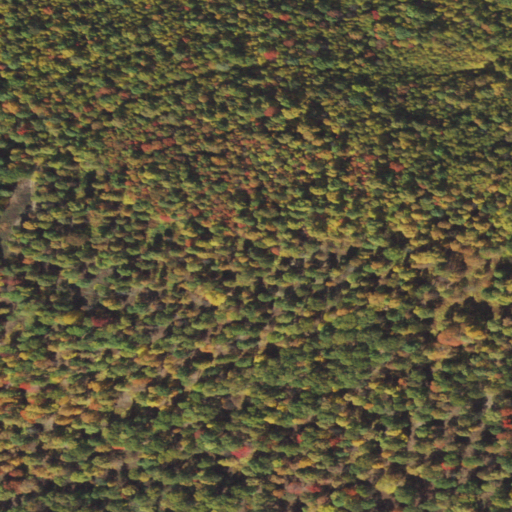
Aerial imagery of mountain in Pennsylvania named Round Top containing only deciduous forest